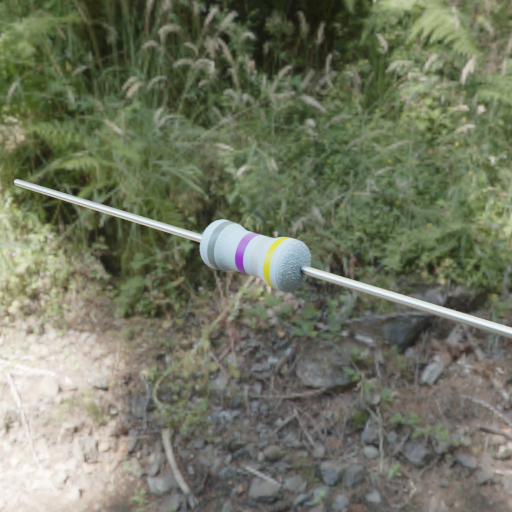
Resistor colour bands (in order): gray, violet, silver, yellow